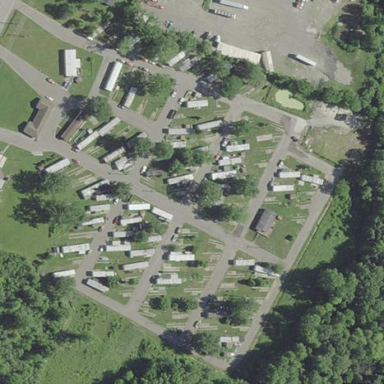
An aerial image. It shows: Residential area designated as trailer park.